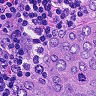
Metastatic tissue present: yes